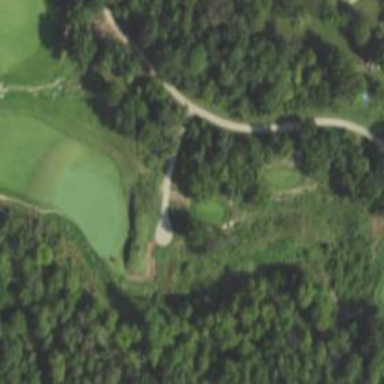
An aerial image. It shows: Path used for both walking and golf.